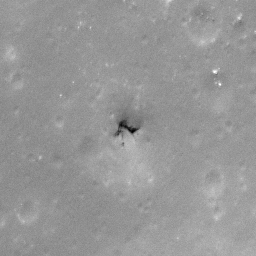
Pit: Copernicus 3
Host crater: Copernicus
Host type: impact_melt
Lunar coordinates: latitude 9.993, longitude 340.715